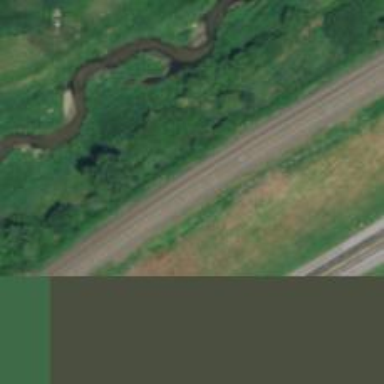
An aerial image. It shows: Two railway tracks with rails.